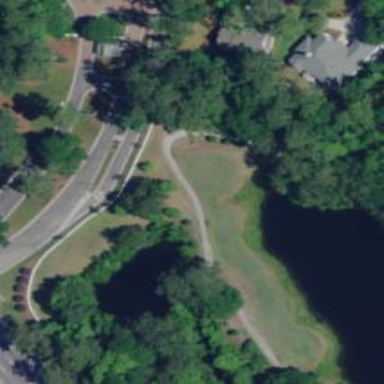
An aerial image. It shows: Path designated for golf carts.